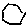
Label: hexagon